Field crop: maize
Growth stage: 1
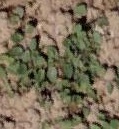
Species: convolvulus